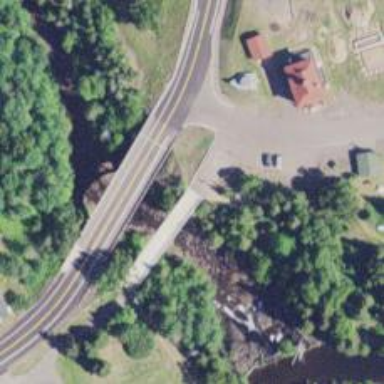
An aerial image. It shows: Footway on bridge.